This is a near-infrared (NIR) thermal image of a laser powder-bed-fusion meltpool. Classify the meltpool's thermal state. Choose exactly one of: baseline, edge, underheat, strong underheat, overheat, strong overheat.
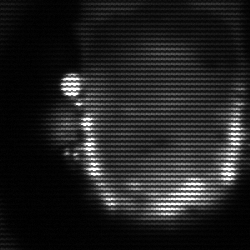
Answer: baseline